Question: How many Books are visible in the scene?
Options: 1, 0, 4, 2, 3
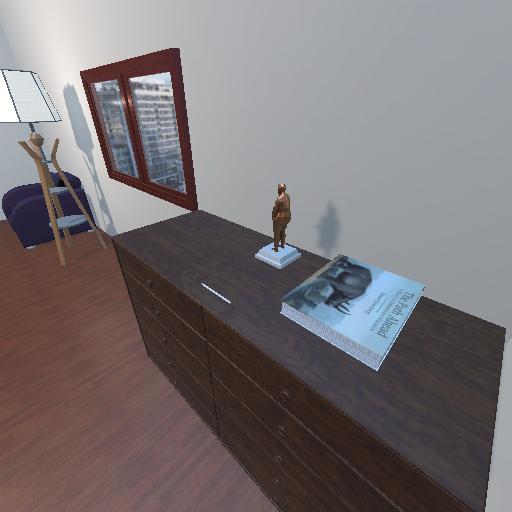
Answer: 1